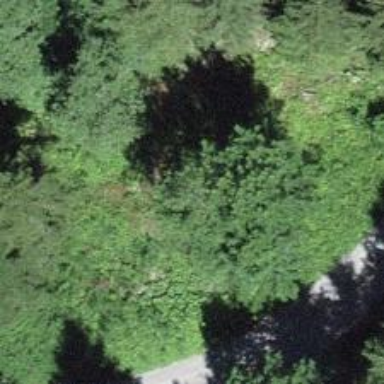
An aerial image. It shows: Culvert tunnel.